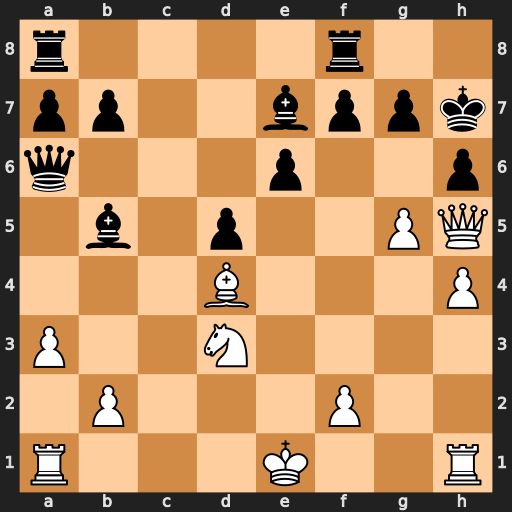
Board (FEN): r4r2/pp2bppk/q3p2p/1b1p2PQ/3B3P/P2N4/1P3P2/R3K2R
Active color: w
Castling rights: KQ
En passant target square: -
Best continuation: Bxg7 e5 Bf6 Qxf6 gxf6